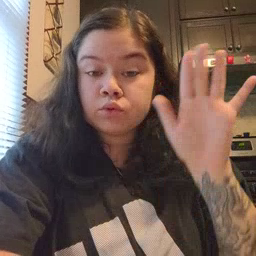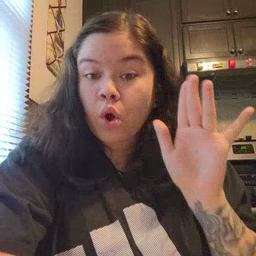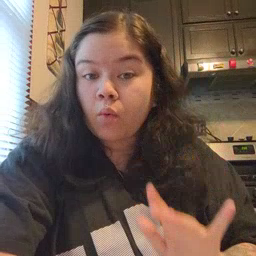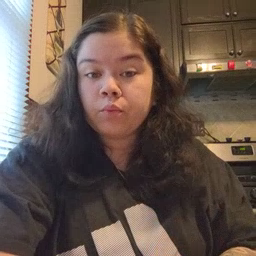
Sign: snow